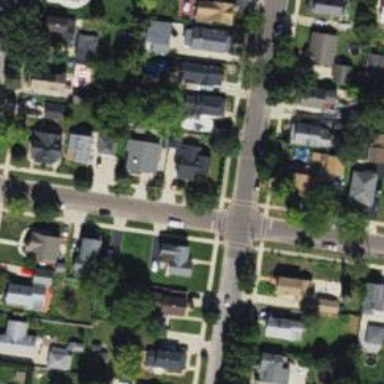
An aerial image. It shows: Residential road with asphalt surface and separate sidewalk.